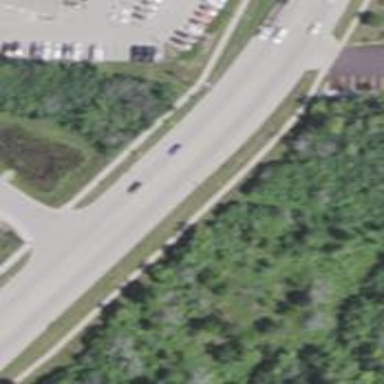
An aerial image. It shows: Secondary road.